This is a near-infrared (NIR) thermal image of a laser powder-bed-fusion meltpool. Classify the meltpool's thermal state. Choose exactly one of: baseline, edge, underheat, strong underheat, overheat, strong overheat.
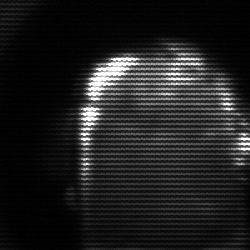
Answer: baseline